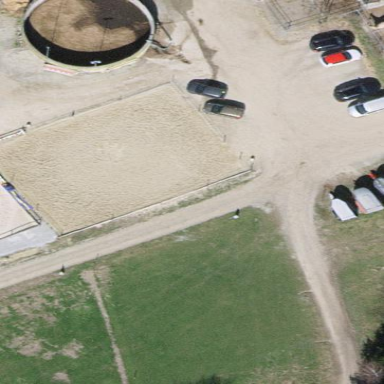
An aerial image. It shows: Equestrian pitch for leisure land sports.